Question: I'm currently in the process of making a pretty large Akka based Java application and I'm running into a couple issues that bug me to no end.
My current package layout looks kinda like this:

My 'Mobile' class serving as the supervisor of the actors inside the 'actors' package.
Since I don't want to create a new set of Actors for every 'HttpClient' and 'Account', I pass those around in message objects, which are stored in the messages package, together with the endpoint 'ActorRef' that receives the final result. This does however create a very cluttered 'messages' package with a different message for each actor. Eg. 'MobileForActor1', 'Actor1ForMobile', 'MobileForActor2' etc. Now my question is, is there a Convention to use for this sort of stuff that deals with this problem and is my structure ('Mobile'->'Actor1'->'Mobile'->'Actor2'->etc.) the way Akka wants it to be or do I have to just sort of waterfall the messages ('Mobile'->'Actor1'->'Actor2'->etc.)?
Right now I'm sending a 'ConnectMessage' to my 'Mobile' actor which then sends it to 'Actor1', 'Actor1' processes it and sends a new message back to 'Mobile', 'Mobile' sends that response then to 'Actor2' and the cycle continues with a new message being created based on the old message. Eg. 'new Message2(message1.foo, message1.bar, message1.baz, newComputatedResult, newComputatedResult2, etc);'
Is this good practice or should I include the old instance (which may contain info that isn't useful anymore) and include the new stuff? Eg. 'new Message2(message1, newComputatedResult, newComputatedResult2, etc);'
Or should I do something completely different?
I thought about using TypedActors but those require the use of a waterfall pattern and I don't know how I would pass on the ActorRef of the listener that wants to receive the final result.
I hope I made myself understandable enough because English is not my maiden languages and that the question is clear to everyone.
I'm a beginning Akka developer and love the idea but since the documentation doesn't cover this very well, I figured this would be the best place to ask. Thanks for reading!
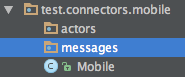
Answer: I will venture a few comments in response to this because I've dealt with the same issues in my learning curve of Akka. I think you're asking for some rules of thumb so mine are contained herein.
First, creating actors is incredibly cheap; they are very lightweight. So, why not create one for each HttpClient and Account and give them suitable names derived from their identity? This also avoids you having to pass them around as much, probably, decluttering your code.
Second, keep your message names short, focused and starting with a verb. Each message should tell the actor to do something so you want the name to reflect that by using a verb.
Third, sets of messages go with the actor. I usually declare them in the actor class's companion object so that using them is like 'ActorClass.MessageName' unless it is within 'ActorClass' and then it is just 'MessageName'.
Fourth, append a counter to the name of an actor. I often just combine a counter (use 'AtomicInteger') with the name of the type ('Car-1', 'Car-2', etc.).
If the hierarchy is important to you, I would recommend only appending the parent actor to the name. Something like 'Phone-1-in-Car-7' meaning 'Phone-1' is contained within 'Car-7'. You can then assemble the hierarchy both programmatically and manually by following the parent links.
I think "Message" in 'ConnectMessage' is redundant. Just make the message name be "Connect" or even better "ConnectToThing" (whatever Thing is, if that's relevant).
I wouldn't compound your message names too much like you're suggesting with 'Message2'. Use the minimal amount of information to be useful to whomever is going to read those names. I think the lack of response to this may have resulted from this part of your question. I found it confusing as a lot of detail is missing.
Hope this helps.